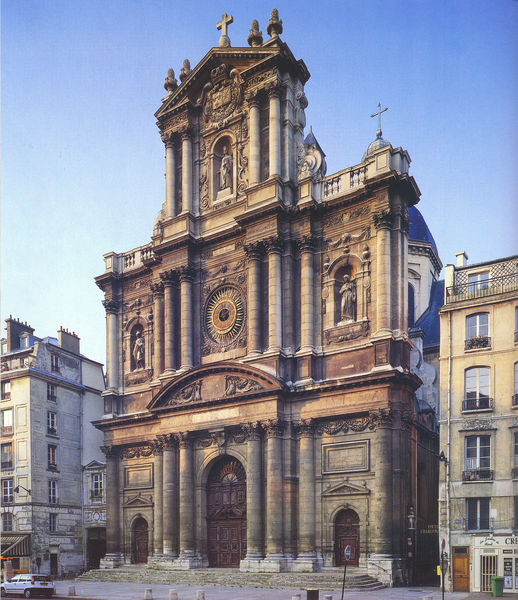
Titel: Saint Paul - Saint Louis (Fassade)
Künstler: Étienne Martellange
Standort: Paris
Institution: Saint Paul - Saint Louis
Schlagwörter: blau, dunkel, himmel, schatten, weiß, dreieck, gelb, ocker, stadt, braun, fenster, hell, licht, paris, straße, säule, säulen, tür, gebäude, haus, architektur, barock, stein, bild, häuser, brüstung, kirche, sonne, girlande, renaissance, kreis, skulptur, terrasse, bogen, fassade, italien, türen, giebel, auto, figuren, französisch, kuppel, treppe, treppen, tafel, kartusche, symmetrie, uhr, stufe, stufen, plastik, tor, foto, fotografie, photographie, eingang, nische, kloster, kreuz, balustrade, denkmal, architrav, kapitelle, rom, kapitell, photo, segmentbogen, fries, dreiecksgiebel, portal, wappen, doppelsäulen, gesims, skulpturen, kreuze, portale, risalit, statuen, rosette, ionisch, portikus, urban, kapelle, achse, ballustrade, volute, heilige, basis, heilig, korinthisch, gloriole, sakral, kapitel, gebälk, feston, nischen, dachterrasse, kolossalordnung, attika, poller, säulenordnung, segmentgiebel, nischenfiguren, st. andrea, westfassade, halbsäulen, barrock, sakralarchitektur, mantua, rundbogentür, staute, aut, mülleimer, kiche, barrok, pillaster, straßenschild, jesuitenkirche, figruen, sprengiebel, gesprengter giebel, fick dich, stutuen, strahelnkranz, tafelfassade, st-paul et louis, we'l alwways have paris, staturen, mu, kloste, scheinfassade, bacock